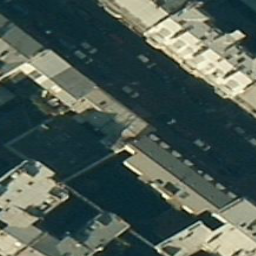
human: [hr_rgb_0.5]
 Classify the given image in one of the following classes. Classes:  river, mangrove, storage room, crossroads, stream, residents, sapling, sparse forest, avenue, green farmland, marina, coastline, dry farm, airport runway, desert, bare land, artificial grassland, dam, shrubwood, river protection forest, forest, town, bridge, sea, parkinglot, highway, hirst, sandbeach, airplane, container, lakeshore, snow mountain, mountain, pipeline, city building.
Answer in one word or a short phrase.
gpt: city building